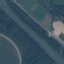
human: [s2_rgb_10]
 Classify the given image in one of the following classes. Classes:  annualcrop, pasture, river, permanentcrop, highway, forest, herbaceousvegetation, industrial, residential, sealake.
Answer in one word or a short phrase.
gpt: River